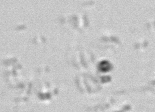
Label: Phaeocystis_debris